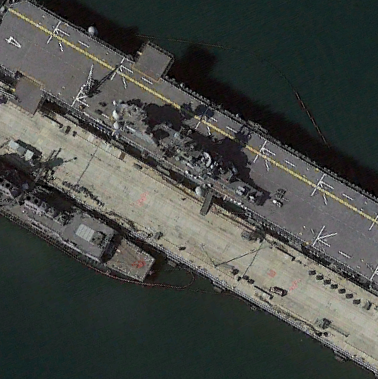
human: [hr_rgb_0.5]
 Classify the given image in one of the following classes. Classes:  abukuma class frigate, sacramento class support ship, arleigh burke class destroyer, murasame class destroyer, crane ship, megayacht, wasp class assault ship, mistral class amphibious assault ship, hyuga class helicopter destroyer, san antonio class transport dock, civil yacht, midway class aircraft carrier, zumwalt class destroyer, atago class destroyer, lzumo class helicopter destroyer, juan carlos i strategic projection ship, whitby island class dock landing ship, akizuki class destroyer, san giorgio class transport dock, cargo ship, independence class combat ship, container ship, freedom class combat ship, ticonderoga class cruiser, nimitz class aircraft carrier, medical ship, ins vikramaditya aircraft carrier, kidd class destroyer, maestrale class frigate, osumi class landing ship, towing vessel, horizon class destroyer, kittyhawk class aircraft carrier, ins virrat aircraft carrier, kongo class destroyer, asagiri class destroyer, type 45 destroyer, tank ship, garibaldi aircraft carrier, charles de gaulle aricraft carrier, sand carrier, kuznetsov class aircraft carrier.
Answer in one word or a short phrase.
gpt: Wasp class assault ship